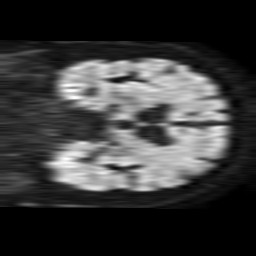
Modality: TRACE
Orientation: coronal
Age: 64
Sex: male
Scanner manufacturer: philips
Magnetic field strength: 1.5 T
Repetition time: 3.484 s
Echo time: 0.07039 s